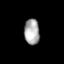
Tissue: prostate
Cell type: T cells
Senescence score: 0.3217
Nuclear area (px): 387
Mean DAPI intensity: 167.822